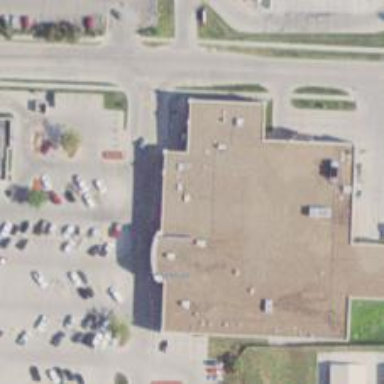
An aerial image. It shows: Pharmacy providing healthcare services.